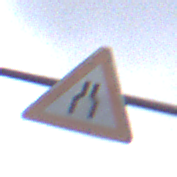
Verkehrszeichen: VerengteFahrbahn
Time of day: MorningAfternoon
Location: Outdoor (Urban)
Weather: Overcast
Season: NotSpecified
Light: Natural